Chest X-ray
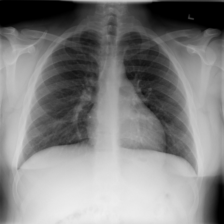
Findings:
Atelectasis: negative
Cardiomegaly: negative
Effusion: negative
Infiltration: negative
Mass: negative
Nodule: negative
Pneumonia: negative
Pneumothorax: negative
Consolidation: negative
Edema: negative
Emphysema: negative
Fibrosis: negative
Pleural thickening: negative
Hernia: negative